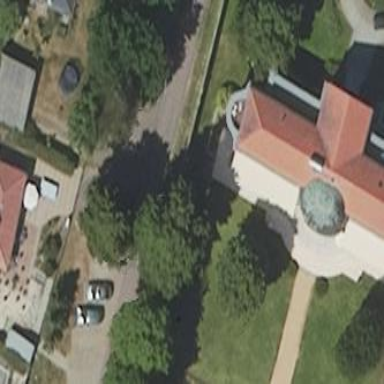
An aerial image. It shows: Historic castle building designed in the style of manor.